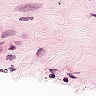
Metastatic tissue present: no